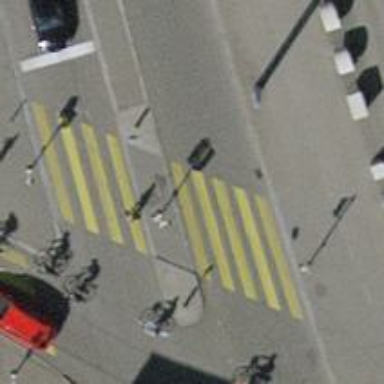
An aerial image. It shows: Zebra crossing with traffic signals. The crossing is marked by traffic lights.